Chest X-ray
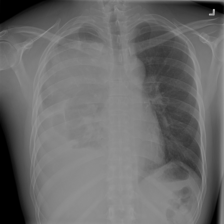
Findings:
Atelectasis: negative
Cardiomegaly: negative
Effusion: positive
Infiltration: positive
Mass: positive
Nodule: negative
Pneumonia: negative
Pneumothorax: negative
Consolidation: negative
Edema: negative
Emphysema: negative
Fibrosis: negative
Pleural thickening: negative
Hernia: negative